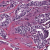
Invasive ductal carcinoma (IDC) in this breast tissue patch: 1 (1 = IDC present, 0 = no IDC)